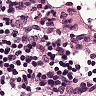
Metastatic tissue present: no